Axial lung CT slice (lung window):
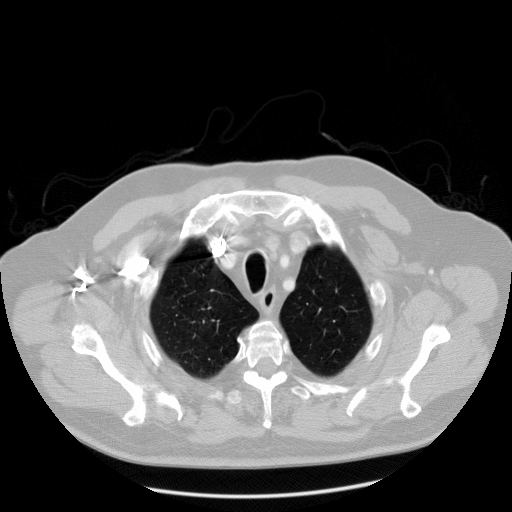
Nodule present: no